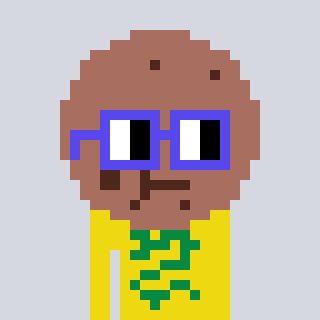
a pixel art character with square blue glasses, a cookie-shaped head and a yellow-colored body on a cool background